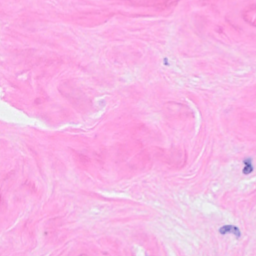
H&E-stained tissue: Breast